Interaction volume radius: 10 \u00c5
Interaction volume height: 30 \u00c5
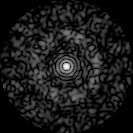
Disorder parameter: 0.8168